Question: I have the following tables

and I want to update table , so that the field will be in .
I've tried the following query:
'''
UPDATE contacts
SET contacts.companyId = table2.newComapnyId
FROM contacts
INNER JOIN table2
ON contacts.contactId = table2.conatctId
'''
But I get a syntax error. I've searched, and as far as I could find this is how I'm supposed to write the query.
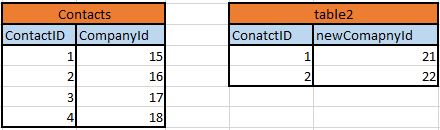
Answer: In some RDMS you don't have to specify the FROM-clause as it's already included in the statement. Try this:
'''
UPDATE contacts c
INNER JOIN table2 t
ON c.contactId = t.conatctId
SET c.companyId = t.newComapnyId
'''